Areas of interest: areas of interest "Traffic and Vehicle Management"
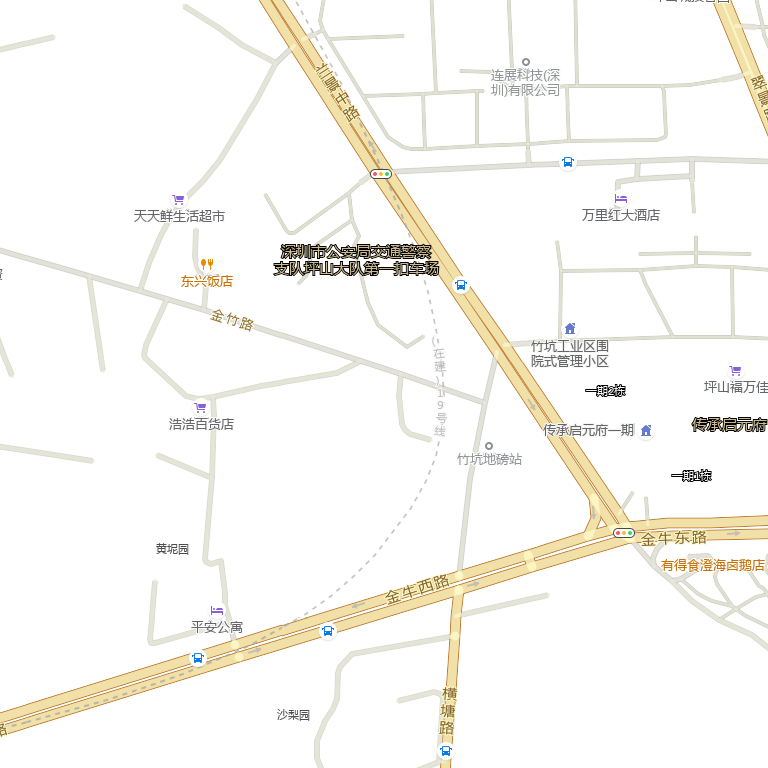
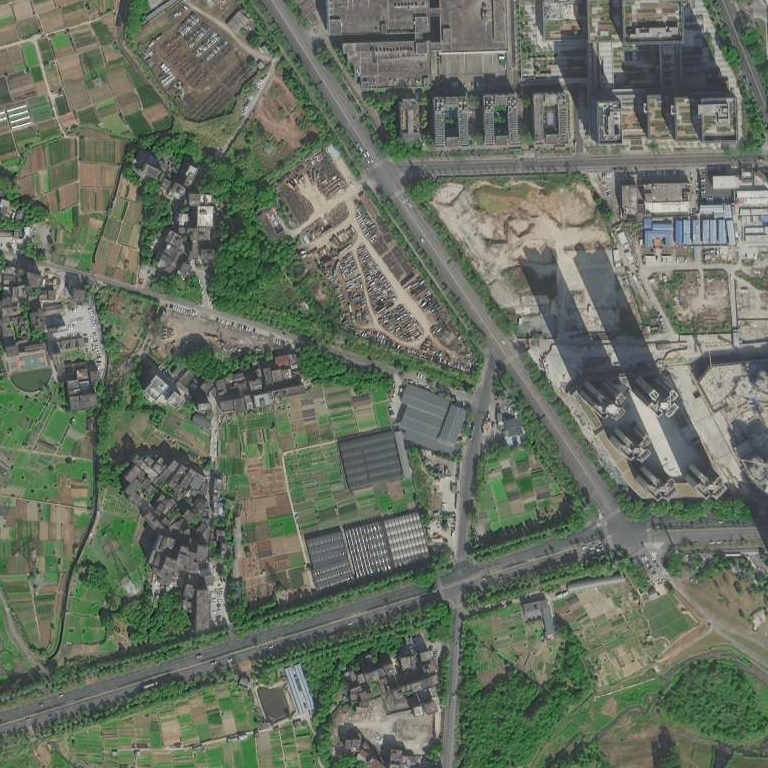